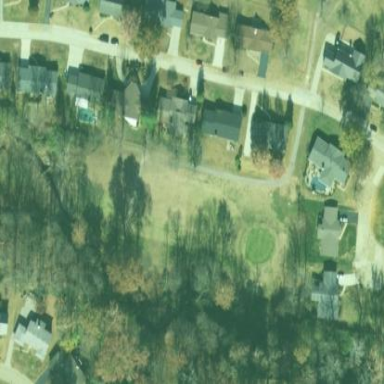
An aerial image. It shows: Golf fairway surrounded by grass.